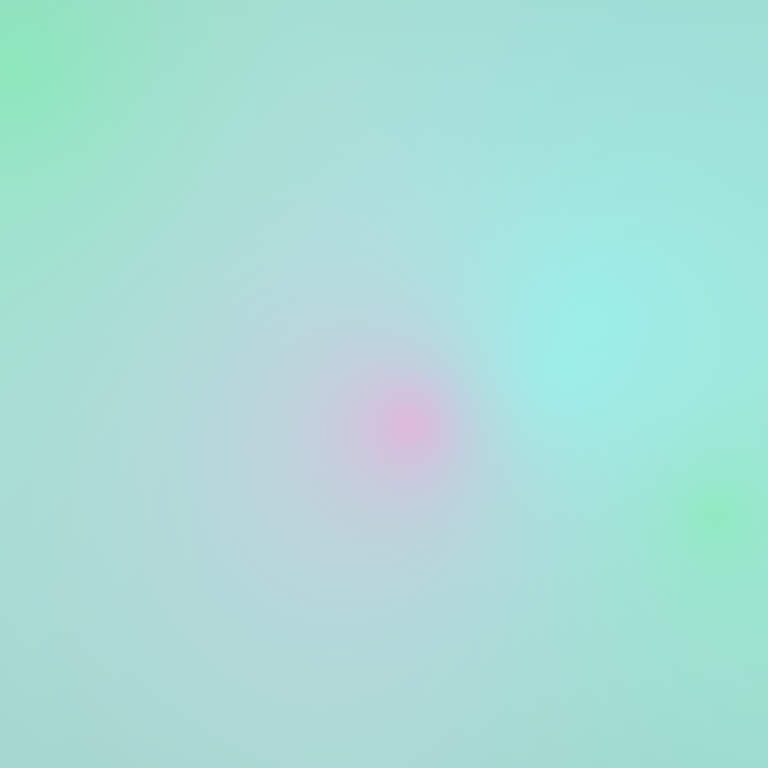
Abstract light effect, smooth gradient from soft teal to gentle pink, serene atmosphere, diffuse glow, no room, no furniture, no objects.